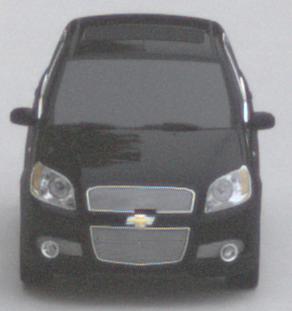
Make: Chevrolet
Model: Aveo 1.2
Detailed model: Aveo
Model produced from: 2008/06
Model produced until: 2011/01
Doors: 3
Color: black
Road condition: dry road
Daytime: morning or afternoon
Contrast: low contrast